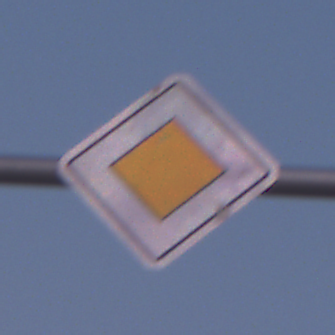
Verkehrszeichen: Vorfahrtsstrasse
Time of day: SunriseSunset
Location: Outdoor (Nature)
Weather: Clear
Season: NotSpecified
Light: Natural